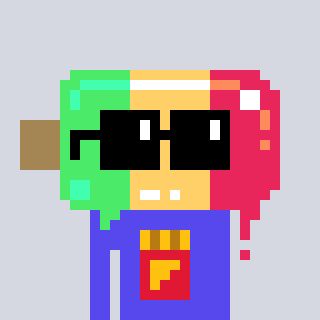
a pixel art character with square black sunglasses, a icepop-shaped head and a computerblue-colored body on a cool background